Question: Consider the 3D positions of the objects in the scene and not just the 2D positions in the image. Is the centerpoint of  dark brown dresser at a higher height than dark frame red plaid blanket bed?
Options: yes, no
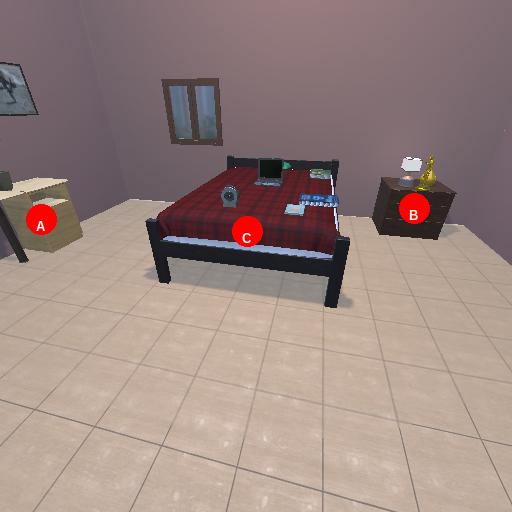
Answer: yes